RGB frame:
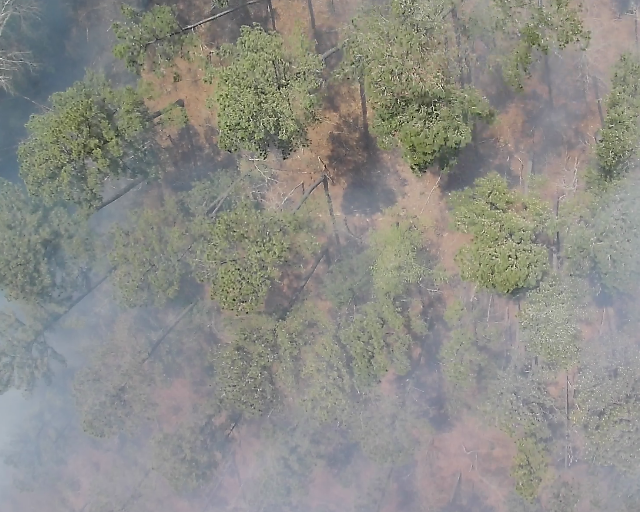
Thermal frame:
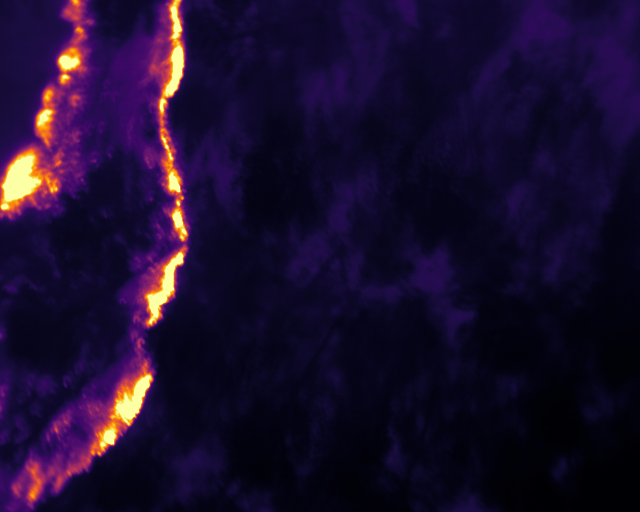
Captured: 2026-02-26 02:32:01
Pixels at or above 80 °C: 13448 (fraction of frame: 0.04104)